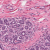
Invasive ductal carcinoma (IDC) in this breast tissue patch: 0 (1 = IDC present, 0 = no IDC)